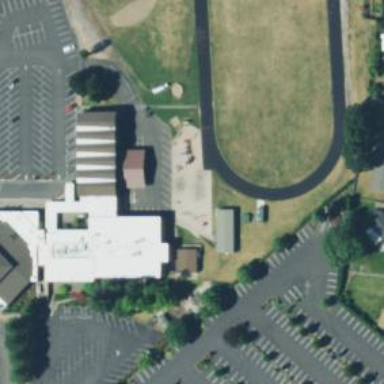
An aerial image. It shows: School.